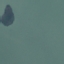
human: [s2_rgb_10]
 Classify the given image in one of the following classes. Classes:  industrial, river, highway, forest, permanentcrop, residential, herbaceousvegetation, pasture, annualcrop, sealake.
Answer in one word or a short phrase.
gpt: SeaLake